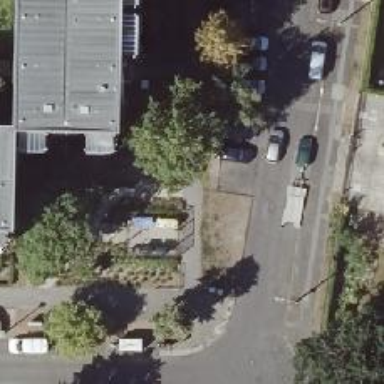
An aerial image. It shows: Asphalt footway.